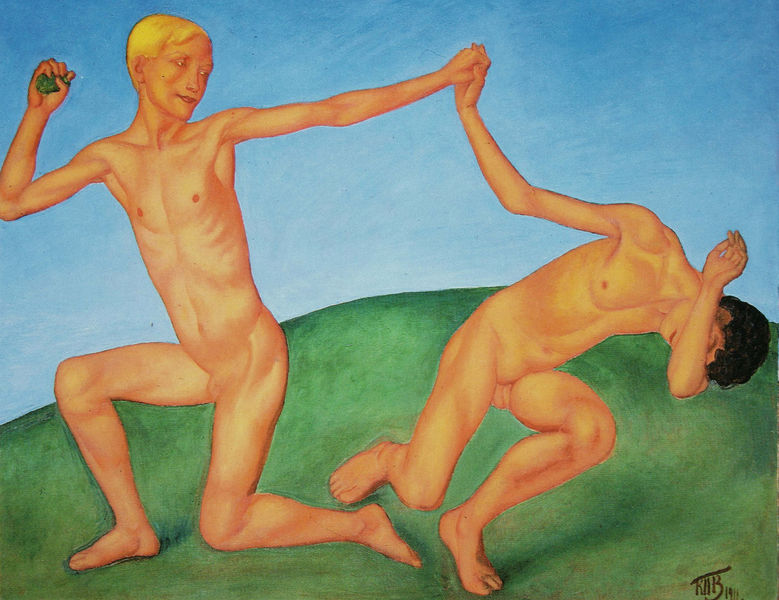
Titel: Jungen
Künstler: Kusma Petrow-Wodkin
Standort: St. Petersburg
Institution: Russisches Museum
Schlagwörter: akt, berg, blau, gemälde, hand, haut, himmel, kampf, körper, mann, nackt, schatten, gelb, grün, ocker, bewegung, braun, brust, hell, hintergrund, männer, schwarz, blick, gras, rot, wiese, beige, tanz, blond, jung, arm, arme, augen, bibel, gesicht, halten, stein, bildnis, hände, signatur, hügel, flach, schlank, haare, blatt, brünett, locken, kinder, beine, hellblau, lächeln, füße, klar, liebe, zwei, jungen, knaben, moderne, abstrakt, farben, modern, wolkenlos, jugendstil, kraft, muskeln, sport, bauch, nackte, junge, erotik, geschlecht, dünn, versteckt, spiel, penis, tusche, knabe, untergrund, gemalt, abschied, rippen, druck, knien, sieg, jüngling, efeu, schwul, blauer himmel, verschlungen, lust, kniend, scwarz, heilige, brüder, reigen, wurf, welt, spaß, testament, abwehr, ringen, kain, hoden, sehnen, kain und abel, jünglinge, schwarzhaarig, schützen, verlust, homoerotisch, herrschen, raufen, werfen, gymnastik, altes, geschlechtsteil, verlieren, schützend, verlierer, abel, gewinner, auseinander, homoerotik, homosexualität, scvham, sportlich, ge